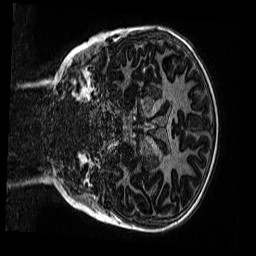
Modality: MP2RAGE
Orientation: coronal
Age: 9
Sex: female
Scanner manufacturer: siemens
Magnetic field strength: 3 T
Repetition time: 4 s
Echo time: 0.00299 s